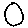
Label: circle